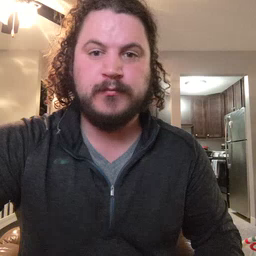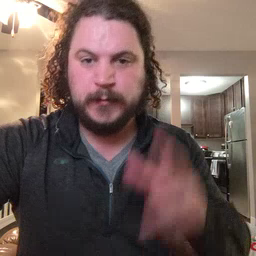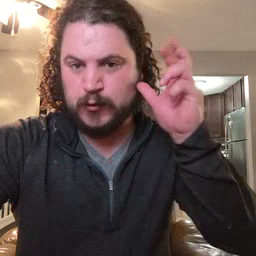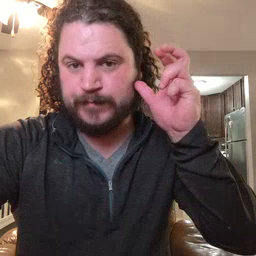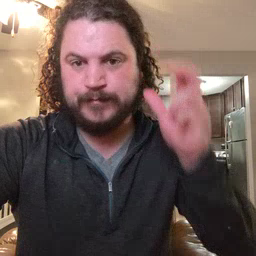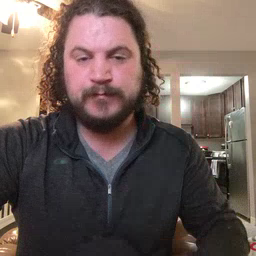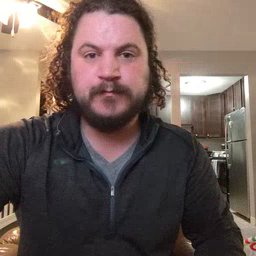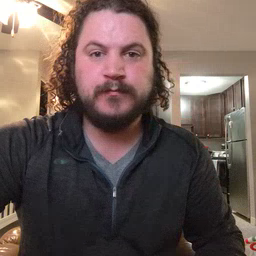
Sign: hear